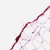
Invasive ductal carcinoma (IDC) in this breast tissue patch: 0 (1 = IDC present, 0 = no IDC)